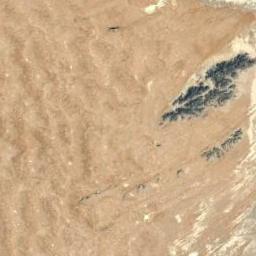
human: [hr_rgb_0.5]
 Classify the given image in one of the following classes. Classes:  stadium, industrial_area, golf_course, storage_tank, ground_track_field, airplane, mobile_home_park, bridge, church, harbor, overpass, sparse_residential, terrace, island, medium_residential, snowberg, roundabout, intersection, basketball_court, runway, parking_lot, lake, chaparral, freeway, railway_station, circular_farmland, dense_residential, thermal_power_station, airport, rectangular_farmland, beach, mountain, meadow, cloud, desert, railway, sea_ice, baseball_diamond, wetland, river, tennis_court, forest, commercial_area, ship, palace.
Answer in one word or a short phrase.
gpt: desert